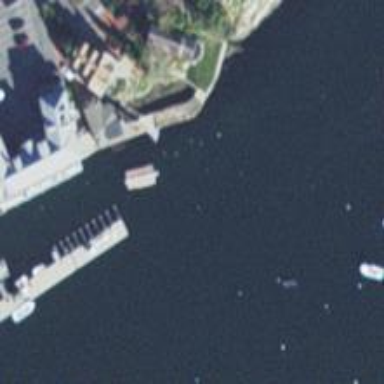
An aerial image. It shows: Man-made pier.